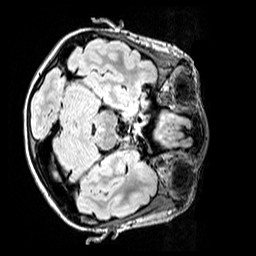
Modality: FLAIR
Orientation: axial
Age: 10
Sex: female
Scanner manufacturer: siemens
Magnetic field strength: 3 T
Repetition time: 5 s
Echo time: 0.388 s